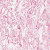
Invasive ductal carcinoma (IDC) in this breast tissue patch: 0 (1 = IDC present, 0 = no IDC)